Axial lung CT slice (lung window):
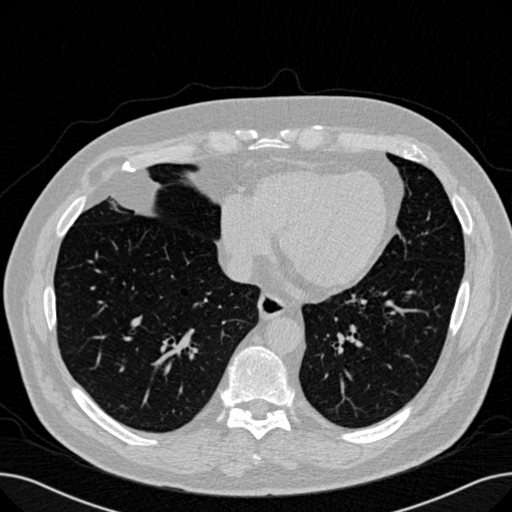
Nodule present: no